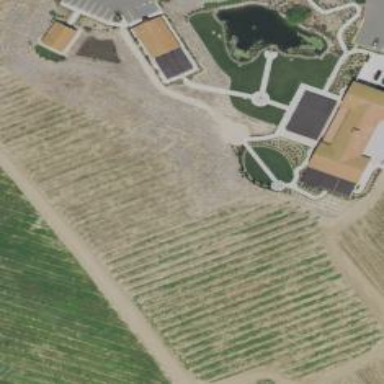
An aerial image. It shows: Vineyard.